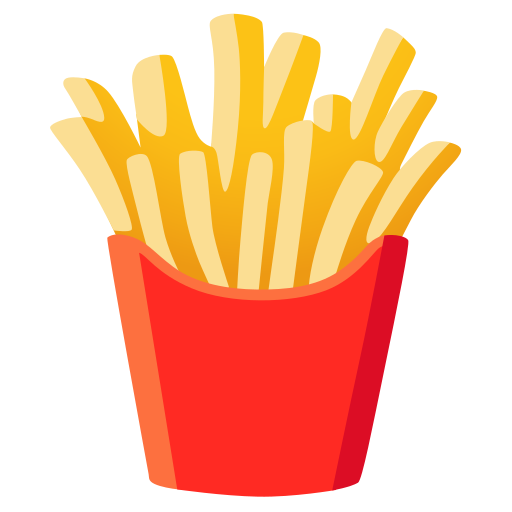
Emoji: 🍟